Question: I am trying to sort huge load of .CSV files produced by our equipment but got stock with sorting part. Every file consists of 30+ columns and can have infinite number of rows. What I need to implement is how to check for events that happen in multiple columns for several rows concurrently. Like, for example I will need to check if any of the results:
- - - - -
Then if any or several conditions have been met I will just write the name of that file into .txt file. I implemented the code suggested by a user from this forum and the script works fine. But I just copy a block that performs checking every time I want to check for another condition. I am sure there is a better way to implement that code and reduce that huge scrip I currently have.
Here is an example of the file:

I tried several suggestions I found on that forum but none of them worked. Some of them worked with one condition, but I need to check for several conditions as I d mentioned. I know how to open the files and save them to .txt if the condition has been meet, but I just cant figure out how to check for multiple conditions in multiple columns and rows. Checking for one row is easy, but checking for several of them gives me big trouble.
'''
import os, os.path, zipfile, csv, datetime
import smtplib, os
f = open("test.txt", "w")
flagtotal=[]
path="datafiles/" # insert the path to the directory of interest
dirList=os.listdir(path)
for filename in dirList:
if filename.endswith((".csv")):
file=os.path.splitext(filename)
reader = csv.reader(open(filename))
'''
> '''
# I GOT STOCK HERE!!!! Although the code seems to work just fine. I create a completely new instance for reader every time I want to add new condition. reader.next() # skip header row
GROUP_SIZE = 5
THRESHOLD = 0.5
cond_deque = deque(maxlen=GROUP_SIZE) # *maxlen* requires Python version 2.6+
linenum = 0
while len(cond_deque) < GROUP_SIZE-1:
try:
row = reader.next()
linenum += 1
col0, col1, col4, col5, col6, col23, col24, col25 = (
float(row[i]) for i in (0, 1, 4, 5, 6, 23, 24, 25))
cond_deque.append(col1 < THRESHOLD)
except StopIteration:
print 'less that {} rows of data in file'.format(GROUP_SIZE)
break
# then process any remaining lines
for row in reader:
col0, col1, col4, col5, col6, col23, col24, col25 = (
float(row[i]) for i in (0, 1, 4, 5, 6, 23, 24, 25))
linenum += 1
cond_deque.append(col1 < THRESHOLD)
if cond_deque.count(True) == GROUP_SIZE:
str1 = 'Condition 1 in cycles {}-{} had {} consecutive cycles < {}'.format(
linenum-GROUP_SIZE+1, linenum, GROUP_SIZE, THRESHOLD)
#print str1
flag.append(str1)
break # stop looking
#checking for the second condition
reader = csv.reader(open('processed_data/'+filename))
reader.next()
GROUP_SIZE = 2
THRESHOLD = 20
cond_deque = deque(maxlen=GROUP_SIZE) # *maxlen* requires Python version 2.6+
linenum = 0
while len(cond_deque) < GROUP_SIZE-1:
try:
row = reader.next()
linenum += 1
col0, col1, col4, col5, col6, col23, col24, col25 = (
float(row[i]) for i in (0, 1, 4, 5, 6, 23, 24, 25))
cond_deque.append(col1 < THRESHOLD)
except StopIteration:
#print 'less that {} rows of data in file'.format(GROUP_SIZE)
break
# then process any remaining lines
for row in reader:
col0, col1, col4, col5, col6, col23, col24, col25 = (
float(row[i]) for i in (0, 1, 4, 5, 6, 23, 24, 25))
linenum += 1
cond_deque.append(col5 < THRESHOLD/60)
if cond_deque.count(True) == GROUP_SIZE:
str1 = 'Condition 2 {}-{} had {} consecutive cycles < {} minutes'.format(
linenum-GROUP_SIZE+1, linenum, GROUP_SIZE, THRESHOLD)
#print str1
flag.append(str1)
break # stop looking
'''
'''
today = datetime.date.today()
datestring='Date of testing: '+today.strftime('%m/%d/%Y')
if len(flagtotal)>0:
flagtotal.insert(0,datestring)
flagtotal.insert(1,'The following files met the criteria.
--------------------------------------------')
f.write("
".join(map(lambda x: str(x), flagtotal)))
f.close()
'''
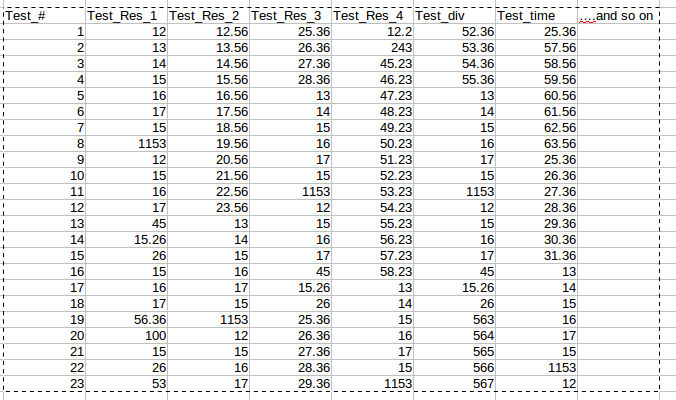
Answer: I think the following shows how to do what you want. It's based on using the 'collections.deque' class. It's basically a generalized version of the logic in my answer to your <URL>. This was done by encapsulating all the pieces of data and related processing from the criterion into a application-centric class.
The result requires a fair amount of code, but is more compact and likely faster than it would have been the approach you were attempting. It only reads each file once and checks whether any of a variable number of conditions are met during that single pass.
'''
import csv
from collections import deque
import datetime
from glob import iglob
import os
class Criterion(object):
""" represents one of the criteria to be checked.
in_a_row is the number of consecutive rows in which the expression,
given as a string, evaluated to True """
def __init__(self, in_a_row, expression):
self.in_a_row = in_a_row
self.expression = expression
self.bytecode = compile(expression, '<string>', 'eval')
self.deque = deque(maxlen=in_a_row)
def eval_and_check(self, local_vars):
""" evaluate expression in context of local variables, append result
to deque, and return whether 'in_a_row' criterion was satisfied """
self.deque.append(eval(self.bytecode, globals(), local_vars))
return self.deque.count(True) == self.in_a_row
def reset(self):
self.deque.clear()
def format_match(self, filename, linenum):
return 'lines {}-{} in {} had {} consecutive rows with "{}"'.format(
linenum-self.in_a_row+1, linenum, filename, self.in_a_row,
self.expression)
criteria = [Criterion(5, 'Test_Res_2 < 40'),
Criterion(3, '13 <= Test_Res_4 <= 15'), ]
flagtotal = []
datapath = "datafiles" # directory path to location of csv files
for filename in iglob(os.path.join(datapath, '*.csv')):
with open(filename) as csvfile:
reader = csv.reader(csvfile, skipinitialspace=True)
reader.next() # skip over initial fieldnames row
for criterion in criteria: # initialize all before processing file
criterion.reset()
condition_satisfied = False
for linenum, row in enumerate(reader, start=1):
# define local vars for use in criterion expression evaluation
(Test_num, Test_Res_1, Test_Res_2, Test_Res_3, Test_Res_4,
Test_div, Test_time) = [int(row[0])] + map(float, row[1:])
for criterion in criteria:
if criterion.eval_and_check(locals()):
#print criterion.format_match(filename, linenum)
flagtotal.append(os.path.basename(filename))
condition_satisfied = True
break # quit criterion checking for this row
if condition_satisfied:
break # quit processing rows of this csv file
with open('test.txt', 'w') as f:
f.write('Date of testing: {}
'.format(
datetime.date.today().strftime('%m/%d/%Y')) +
'The following files met the criteria:
'
'-------------------------------------
')
if flagtotal:
print('
'.join(flagtotal))
f.write('
'.join(flagtotal) + '
')
else:
print('no files met the criteria')
f.write('no files met the criteria
')
'''